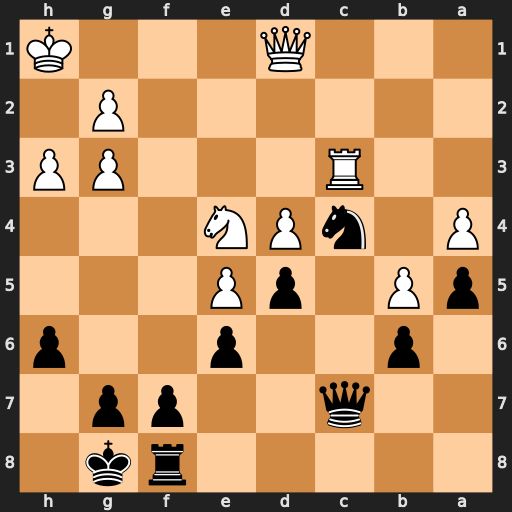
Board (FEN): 5rk1/2q2pp1/1p2p2p/pP1pP3/P1nPN3/2R3PP/6P1/3Q3K
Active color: b
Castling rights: -
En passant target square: -
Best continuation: dxe4 Qc2 Rc8